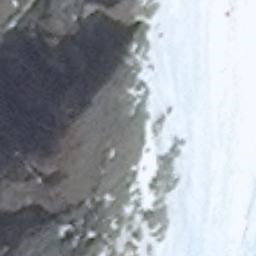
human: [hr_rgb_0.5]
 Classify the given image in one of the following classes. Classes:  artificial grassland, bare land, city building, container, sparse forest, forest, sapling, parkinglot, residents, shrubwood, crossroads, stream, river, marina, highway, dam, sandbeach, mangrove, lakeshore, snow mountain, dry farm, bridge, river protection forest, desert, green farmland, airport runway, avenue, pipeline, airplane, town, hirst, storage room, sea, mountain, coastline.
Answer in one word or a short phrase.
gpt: snow mountain